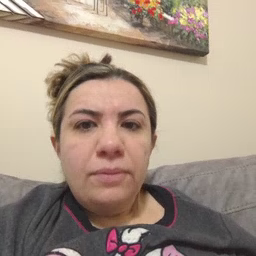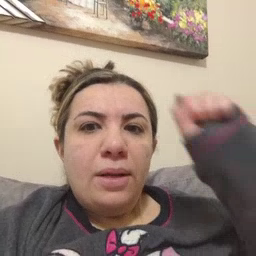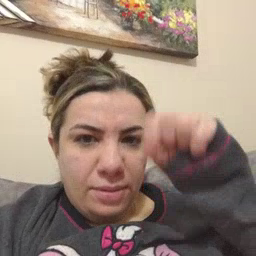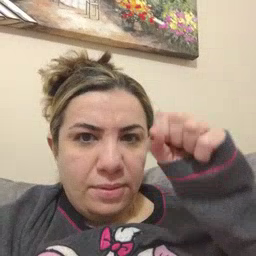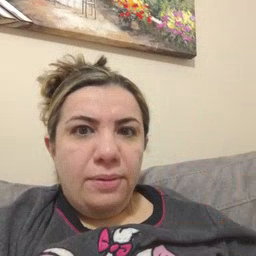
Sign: yes